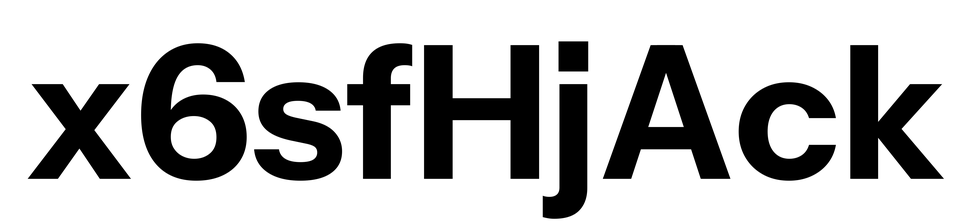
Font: InstrumentSans_Bold